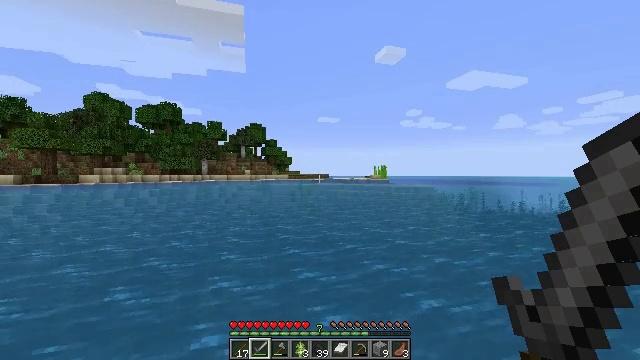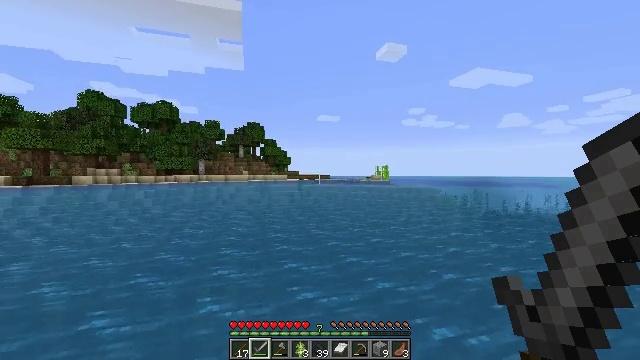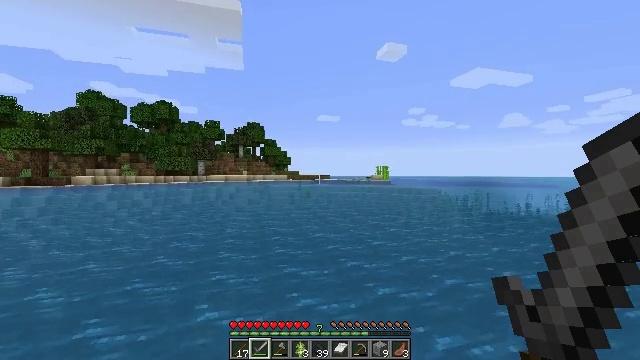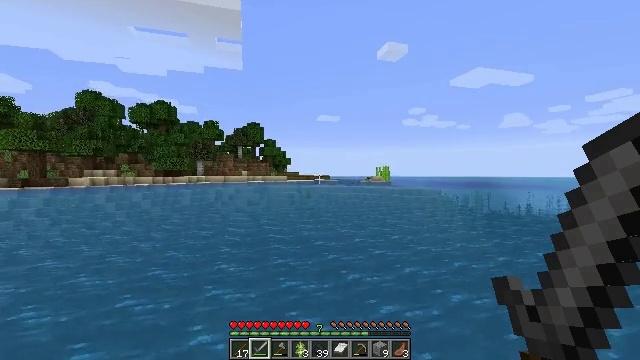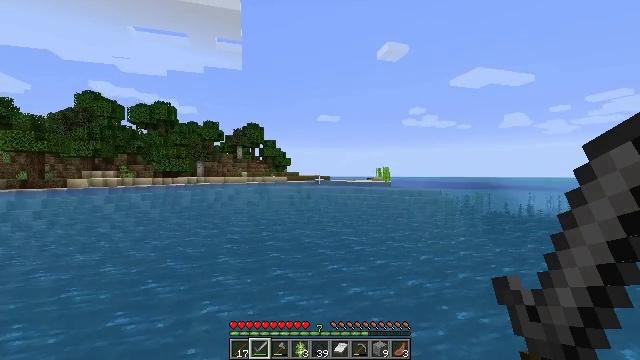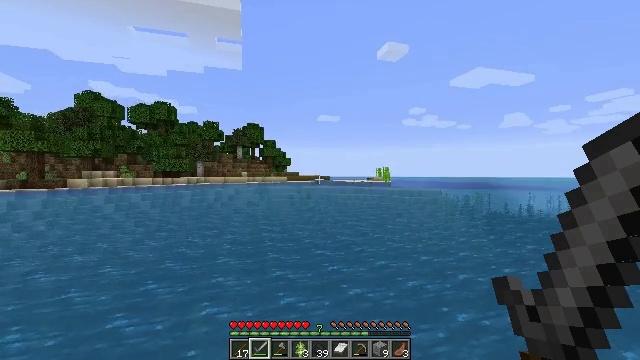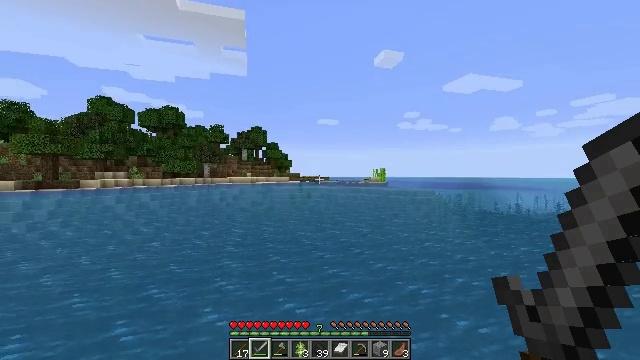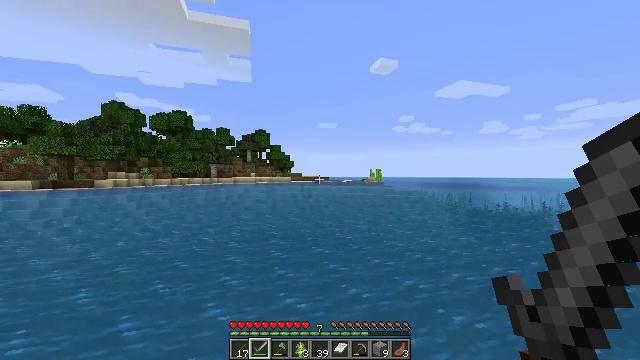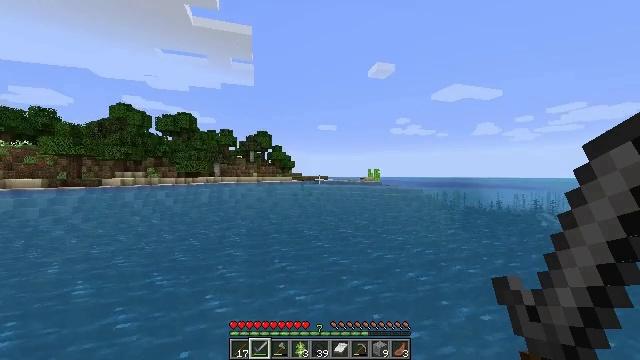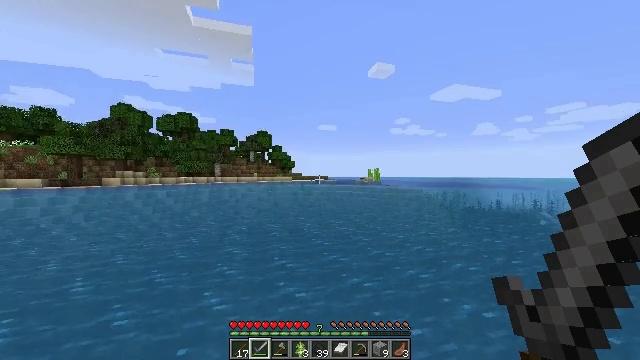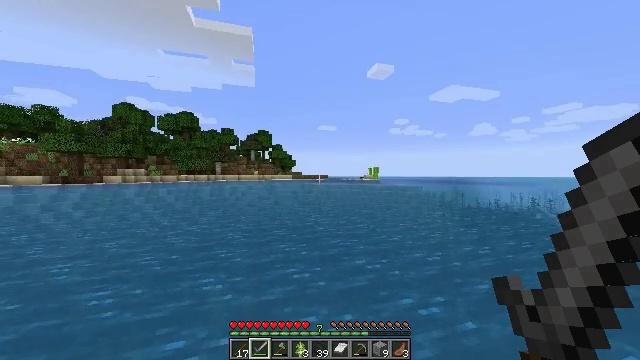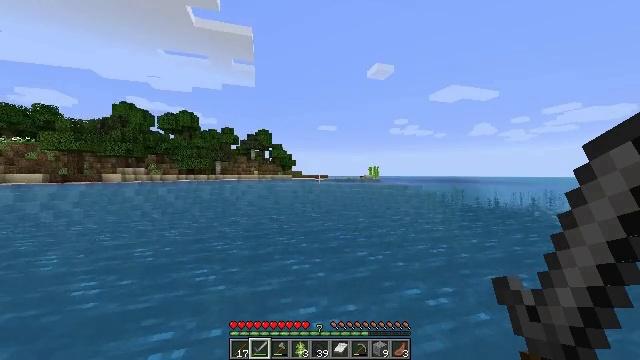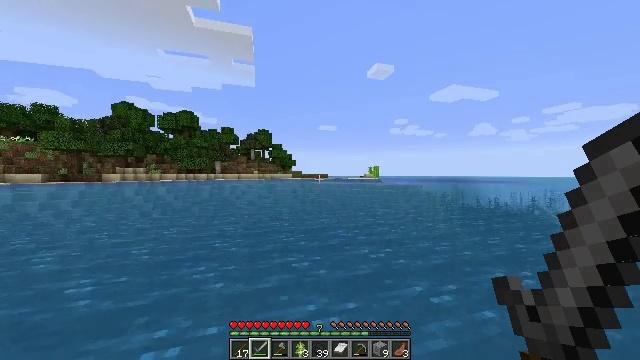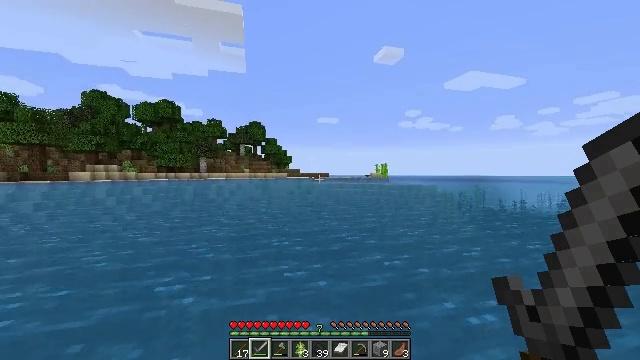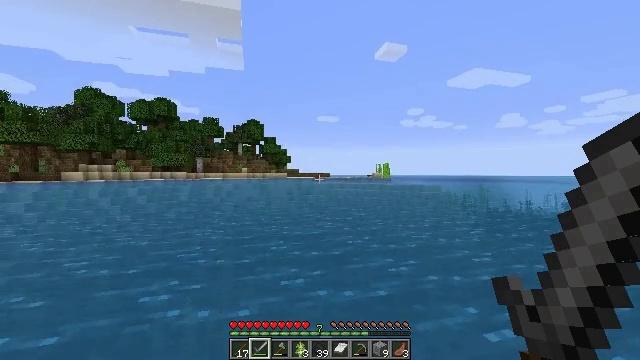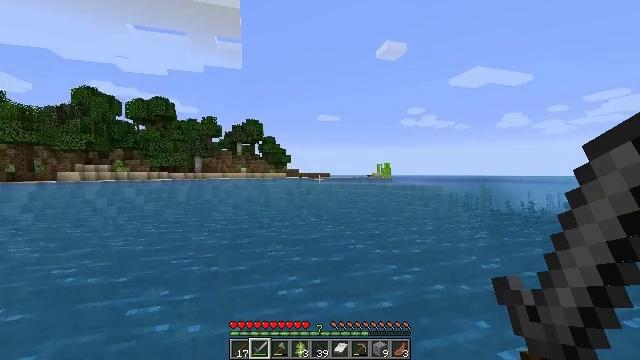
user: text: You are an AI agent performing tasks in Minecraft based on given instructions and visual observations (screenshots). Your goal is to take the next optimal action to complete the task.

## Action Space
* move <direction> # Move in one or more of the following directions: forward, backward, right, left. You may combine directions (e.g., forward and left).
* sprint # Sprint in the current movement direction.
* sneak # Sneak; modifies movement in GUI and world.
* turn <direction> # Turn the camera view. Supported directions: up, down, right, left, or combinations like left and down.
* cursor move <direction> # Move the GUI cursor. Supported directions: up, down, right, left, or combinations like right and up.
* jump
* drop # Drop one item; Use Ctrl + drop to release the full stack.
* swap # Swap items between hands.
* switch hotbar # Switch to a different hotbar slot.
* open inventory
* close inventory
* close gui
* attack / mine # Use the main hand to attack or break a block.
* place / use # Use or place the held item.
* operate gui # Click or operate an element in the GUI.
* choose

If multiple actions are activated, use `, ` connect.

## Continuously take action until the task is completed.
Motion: motion action
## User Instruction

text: Collect sugar cane near water sources.
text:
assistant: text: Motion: move forward, sprint, jump
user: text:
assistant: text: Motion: move forward, sprint, jump
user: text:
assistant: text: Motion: move forward, sprint, jump
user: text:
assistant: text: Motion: move forward, sprint, jump
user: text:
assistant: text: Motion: move forward, sprint, jump
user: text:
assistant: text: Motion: move forward, sprint, jump
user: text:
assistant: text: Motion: move forward, sprint, jump
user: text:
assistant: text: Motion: move forward, sprint, jump
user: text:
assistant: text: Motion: move forward, sprint, jump
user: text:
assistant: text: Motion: move forward, sprint, jump
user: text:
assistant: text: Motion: move forward, sprint, jump
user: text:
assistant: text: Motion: move forward, sprint, jump
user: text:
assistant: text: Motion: move forward, sprint, jump
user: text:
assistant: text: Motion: move forward, sprint, jump
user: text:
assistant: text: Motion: move forward, sprint, jump
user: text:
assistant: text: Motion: move forward, sprint, jump
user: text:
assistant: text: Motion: move forward, sprint, jump
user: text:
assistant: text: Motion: move forward, sprint, jump
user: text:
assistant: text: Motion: move forward, sprint, jump
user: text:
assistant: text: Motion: move forward, sprint, jump
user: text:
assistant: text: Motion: move forward, sprint, jump
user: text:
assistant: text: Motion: move forward, sprint, jump
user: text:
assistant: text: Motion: move forward, sprint, jump
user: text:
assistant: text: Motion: move forward, sprint
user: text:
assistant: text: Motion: move forward, sprint
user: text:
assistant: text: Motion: move forward, sprint
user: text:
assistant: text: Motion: move forward, sprint
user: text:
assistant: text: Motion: move forward, sprint
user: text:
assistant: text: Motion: move forward, sprint
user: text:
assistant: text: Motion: move forward, sprint